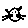
Label: cat